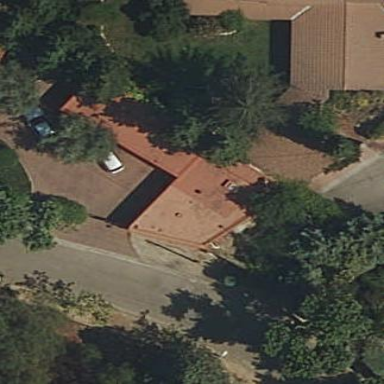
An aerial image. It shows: Garage building.